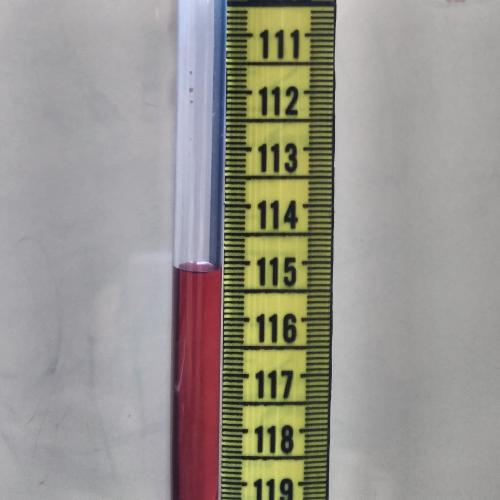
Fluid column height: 115.2 cm